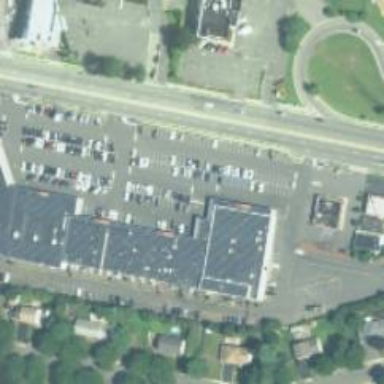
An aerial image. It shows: Commercial building that houses mall.